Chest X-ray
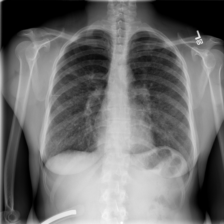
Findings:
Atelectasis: negative
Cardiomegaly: negative
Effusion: negative
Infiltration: negative
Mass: negative
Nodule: negative
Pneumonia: negative
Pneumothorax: negative
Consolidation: negative
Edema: negative
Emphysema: negative
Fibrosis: negative
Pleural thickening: negative
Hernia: negative